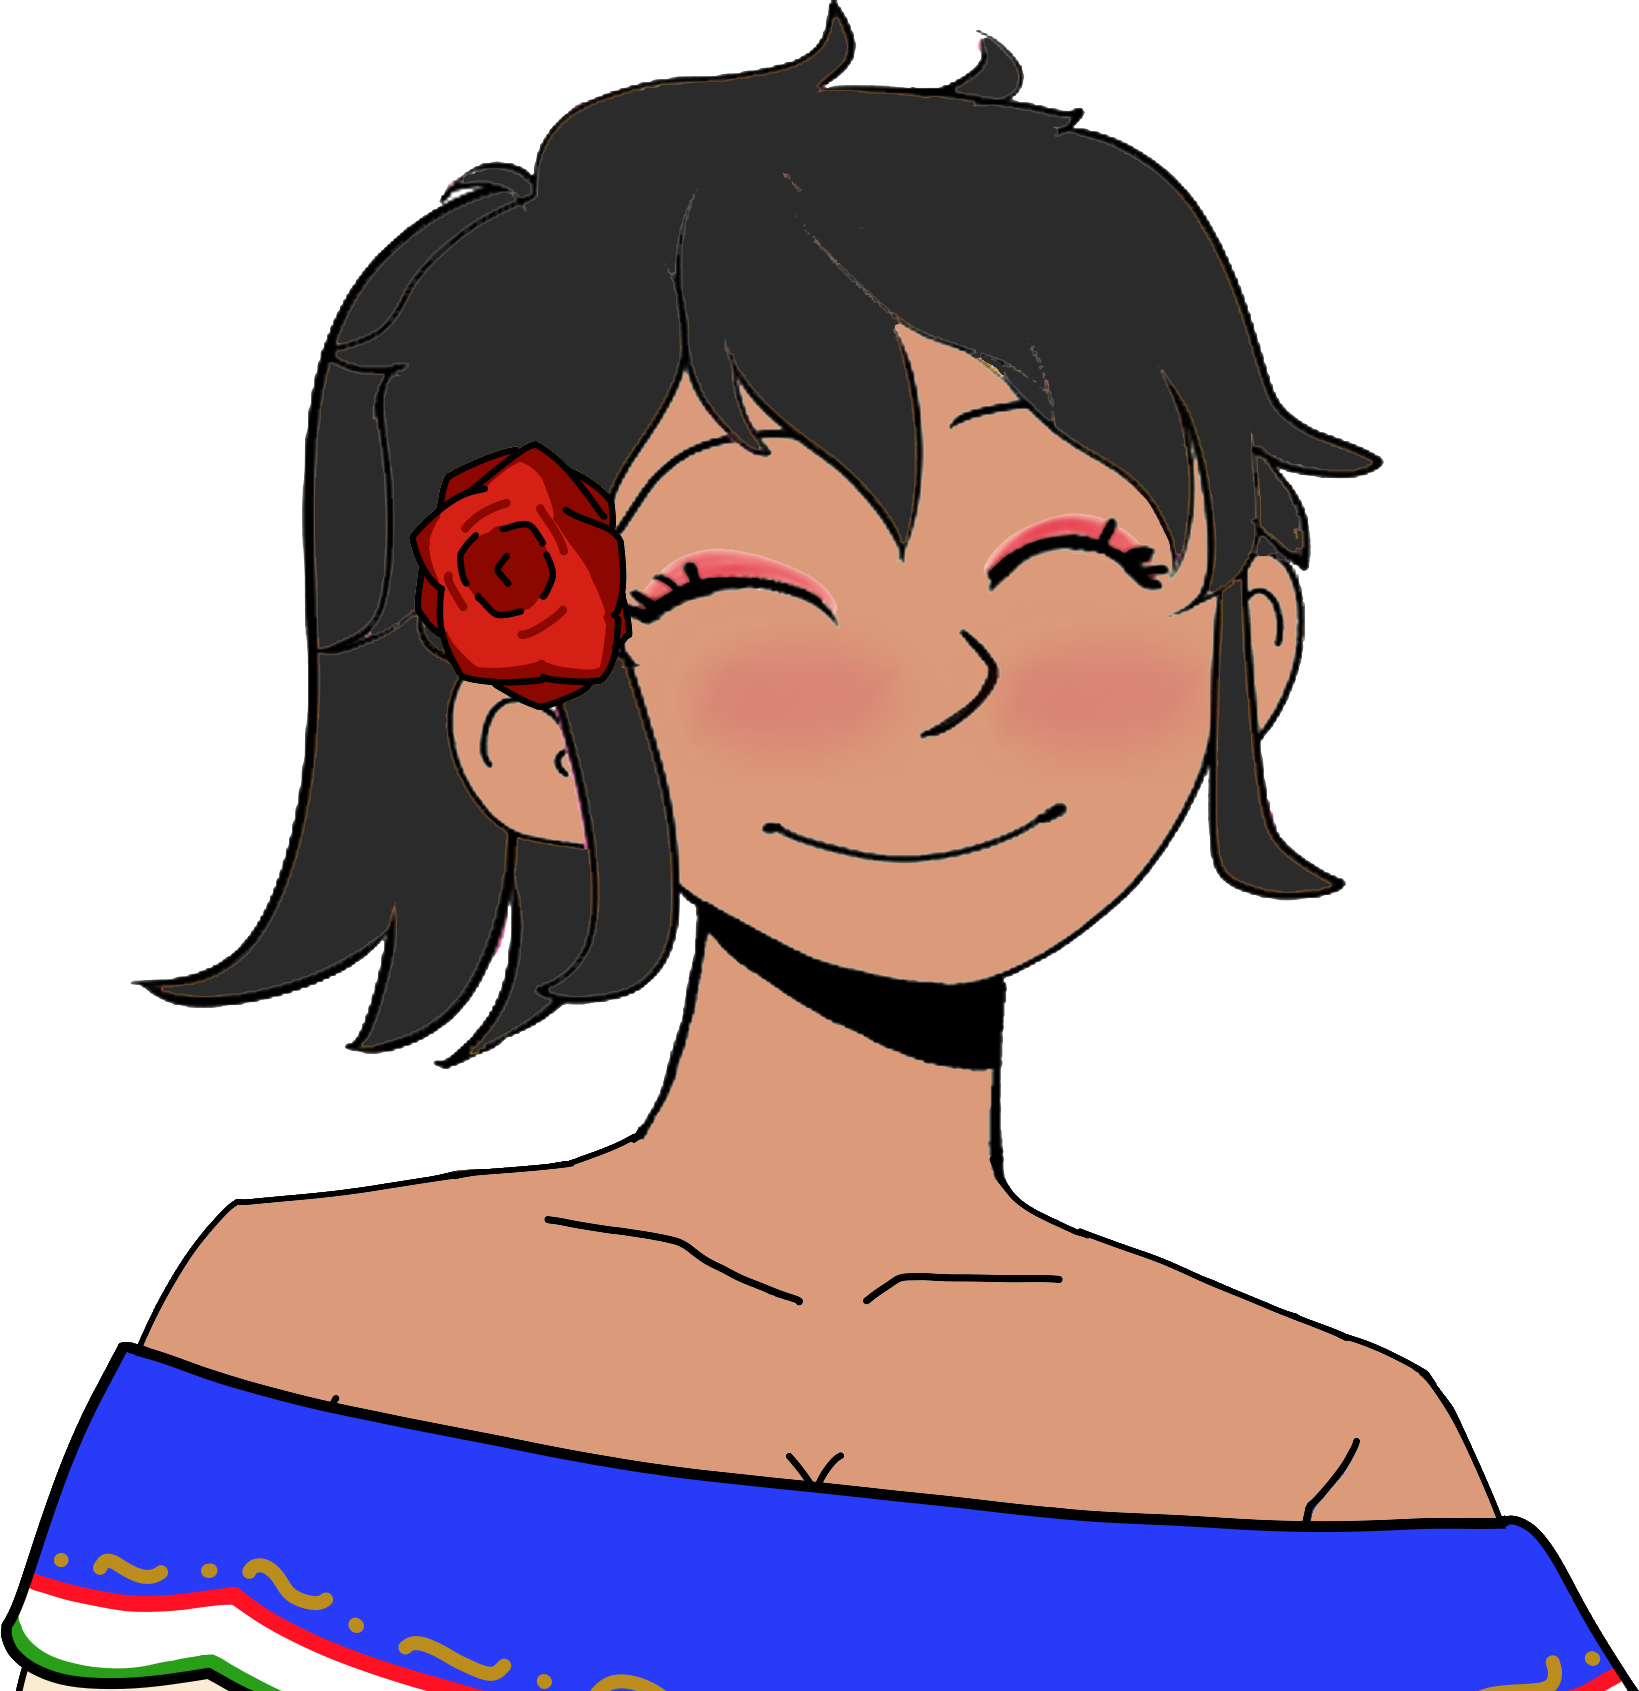
Label: 5_Ashbie_and_Enbie_Girl